Question: I have an array of vendors called:
'''
$listOfVendors
'''
I loop through this array with a foreach in my view.
'''
<?php foreach($listOfVendors as $vendor):?>
<p class="vendor">
<span class="vendor-title"><?php echo $vendor->name ?>(<?php echo $vendor->country ?>)</span>,
<?php echo $vendor->goods ?>, <a href="<?php echo $vendor->site_adres ?>" class="vendor-link"><?php echo $vendor->site_adres ?></a>
</p>
<?php endforeach ?>
'''
Each vendor object has the following properties:
, , , , , . The last one, activities_Id, is a FK to the table activities which has, for the time being, two types of activities: Dealers and Artists.
Now I want to add a header once for every type of vendor. So want to get something like:
Vendor1(DE), Eigen posters e.a. merchandise, <URL>
Vendor2(BE), Toys, DVD's, books, <URL>
Vendor3(FR), Merchandise, <URL>
How do I do this?
I just can't seem to get my head around this seemingly simple thing.
## Edit for Solution
### Controller actvities -> function vendors
'''
//Get the vendor information and add the needed headers
//Here I get all the vendors
if($listOfVendors = $this->atsusacon_model->get_records()) {
foreach($listOfVendors as $vendor) {
$listOfVendorsByType[$vendor->activities_Id][] = $vendor;
}
$data['listOfVendorsByType'] = $listOfVendorsByType;
var_dump($listOfVendorsByType);
}
'''
### View actvities/vendors
'''
<section class="vendors-overview twelvecol clearBoth">
<?php foreach($listOfVendorsByType as $activity):?>
<?php if ($activity[0]->activities_Id == 1) :?>
<h3>Artists</h3>
<?php else :?>
<h3>Dealers</h3>
<?php endif ?>
<?php foreach($activity as $vendor):?>
<p class="vendor">
<span class="vendor-title"><?php echo $vendor->name ?>(<?php echo $vendor->country ?>)</span>, <?php echo $vendor->goods ?>, <a href="<?php echo $vendor->site_address ?>" class="vendor-link"><?php echo $vendor->site_address ?></a>
</p>
<?php endforeach ?>
<?php endforeach ?>
</section>
'''
I could make it more dynamic but for now, this is exactly how it should be.
The var_dump of $listOfVendorsByType looks like this:

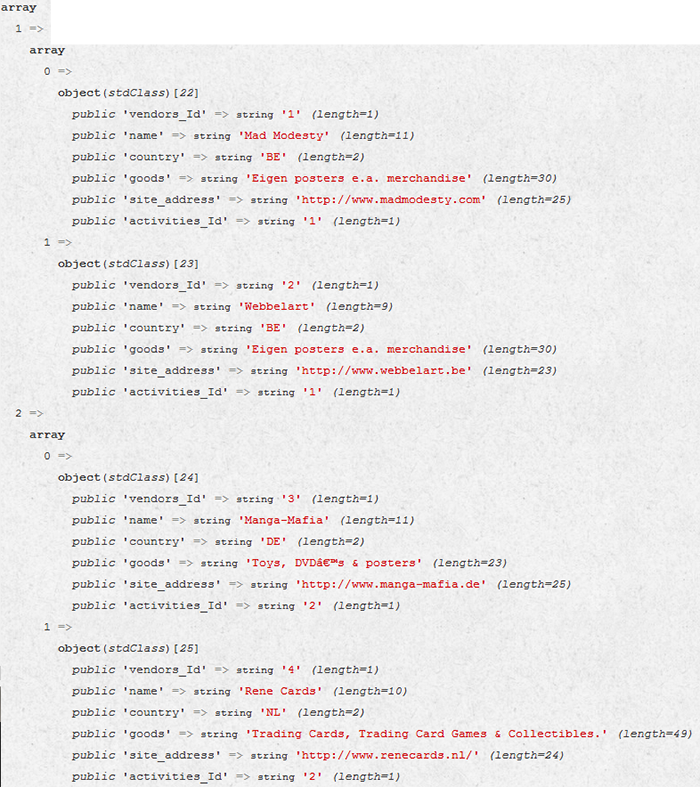
Answer: You have to create a nested array:
'''
<?php
foreach($listOfVendors as $vendor) {
$vendorsByType[$vendor['activities_id']][] = $vendor;
}
?>
'''
Now you have just have to loop over this nested array using two foreach loops.